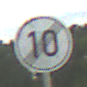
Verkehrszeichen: EndeGeschwindigkeit10
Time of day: SunriseSunset
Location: Outdoor (RoadRail)
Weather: PartlyCloudy
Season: NotSpecified
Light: Natural